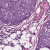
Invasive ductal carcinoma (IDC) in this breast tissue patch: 0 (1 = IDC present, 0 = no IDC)